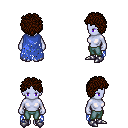
a pixel art fantasy rpg character, female body template, dark elf, purple skin, blue tattered cape, teal pants, brown curly afro hairstyle, metal boots, four views (front, back, left, right), 2x2 character sprite sheet, small pixel art, hard edges, no anti-aliasing